Field crop: tomato
Growth stage: 2
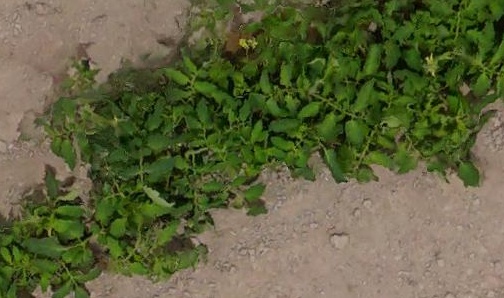
Species: tomato